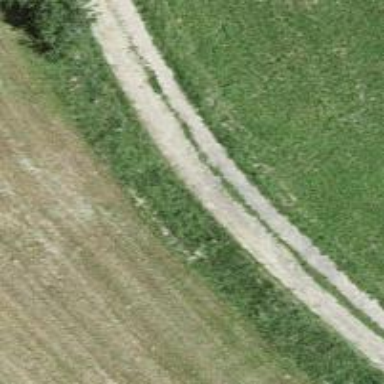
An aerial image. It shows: Track with grade 1 quality.